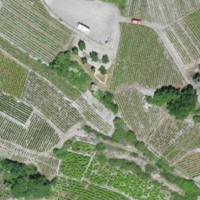
EUNIS habitat code: 40
Species observed at this site:
Pyrrhocorax graculus
Phoenicurus ochruros
Tachymarptis melba
Ptyonoprogne rupestris